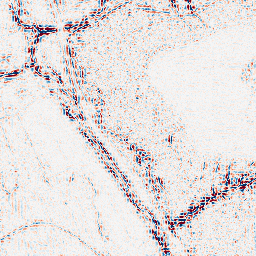
Category: wavelet
Decomposition family: wavelet_biorthogonal
Decomposition parameters: wavelet: bior5.5
level: 2
Upsampling method: sinc_hamming
Upsampling parameters: scale: 4
kernel_size: 16
Upsampling scale: 4